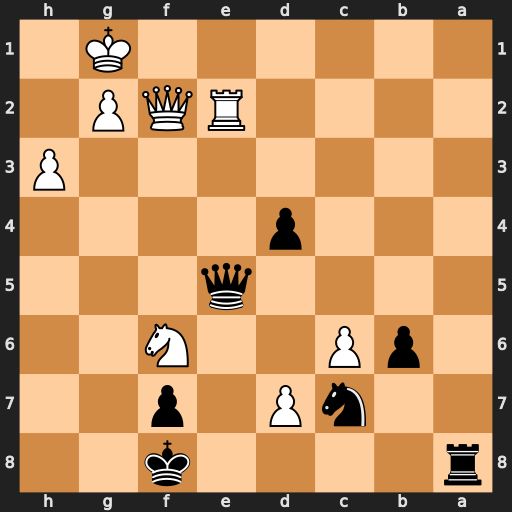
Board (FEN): r4k2/2nP1p2/1pP2N2/4q3/3p4/7P/4RQP1/6K1
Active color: b
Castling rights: -
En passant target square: -
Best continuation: Ra1+ Qf1 Rxf1+